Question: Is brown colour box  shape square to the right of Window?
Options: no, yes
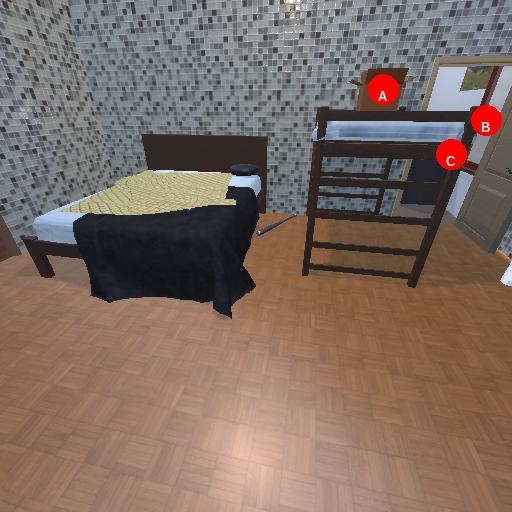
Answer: no